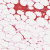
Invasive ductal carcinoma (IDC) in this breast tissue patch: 0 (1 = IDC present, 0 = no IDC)